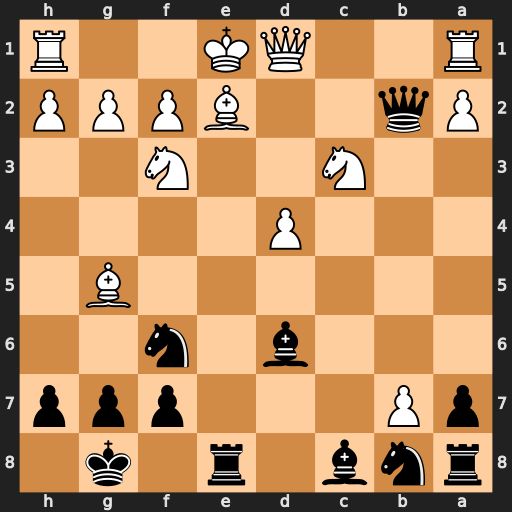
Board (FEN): rnb1r1k1/pP3ppp/3b1n2/6B1/3P4/2N2N2/Pq2BPPP/R2QK2R
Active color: b
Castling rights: KQ
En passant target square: -
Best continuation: Qxc3+ Bd2 Rxe2+